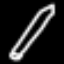
Label: pencil